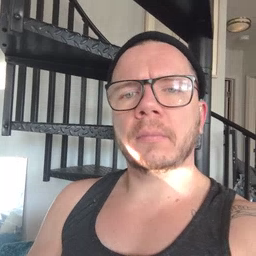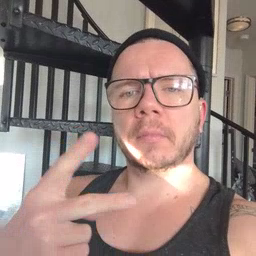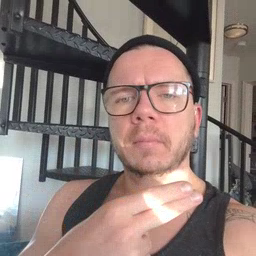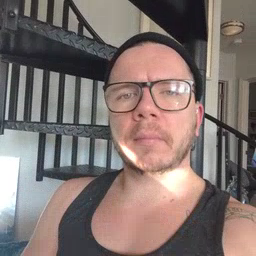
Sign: cut